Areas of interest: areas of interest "Silver Iron Cultural Center"
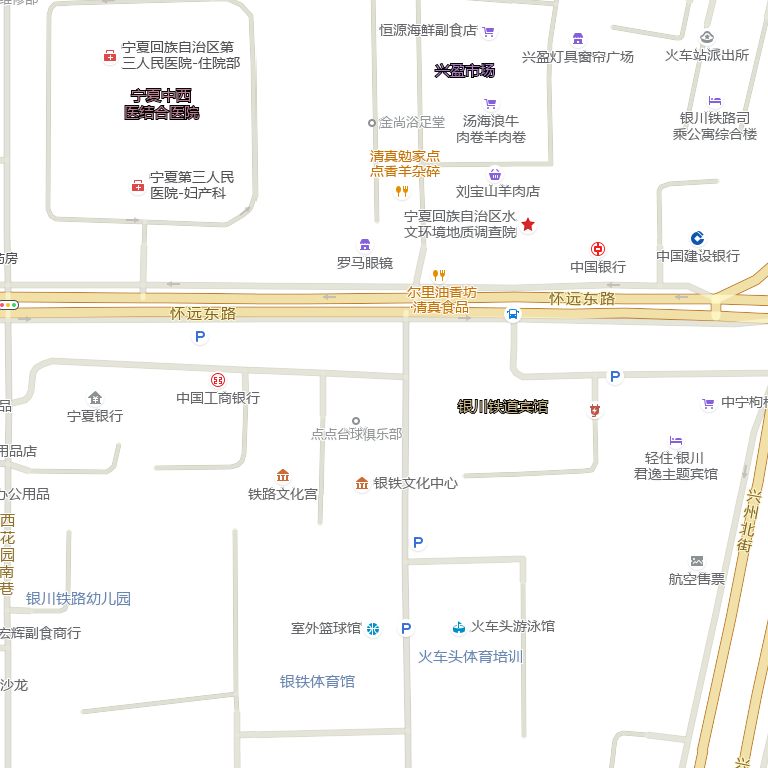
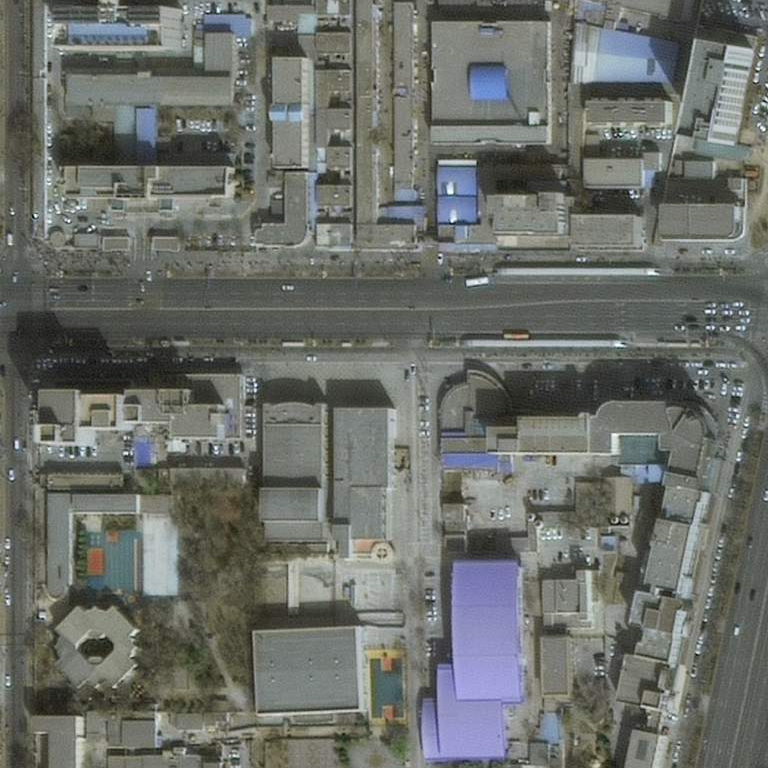